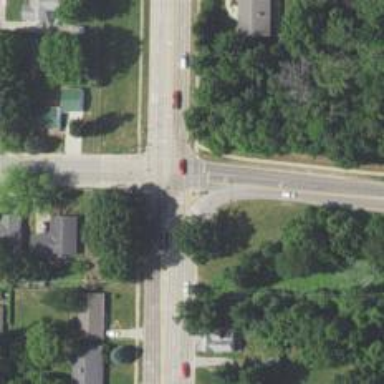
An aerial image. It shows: Asphalt footway with lined crossing markings.